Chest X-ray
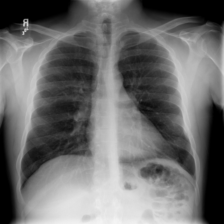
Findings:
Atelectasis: negative
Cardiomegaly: negative
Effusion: negative
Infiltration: positive
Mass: negative
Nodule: negative
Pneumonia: negative
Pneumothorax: negative
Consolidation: negative
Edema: negative
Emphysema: negative
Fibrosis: negative
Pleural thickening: negative
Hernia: negative